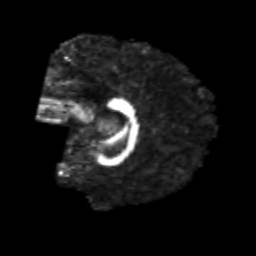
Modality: FA
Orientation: sagittal
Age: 28
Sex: male
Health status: healthy